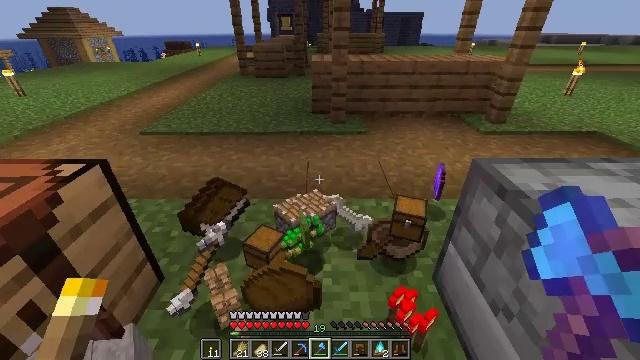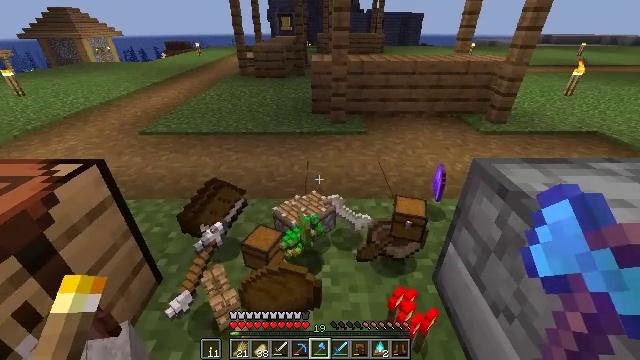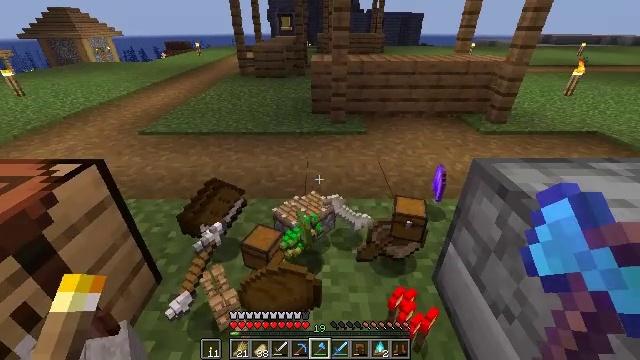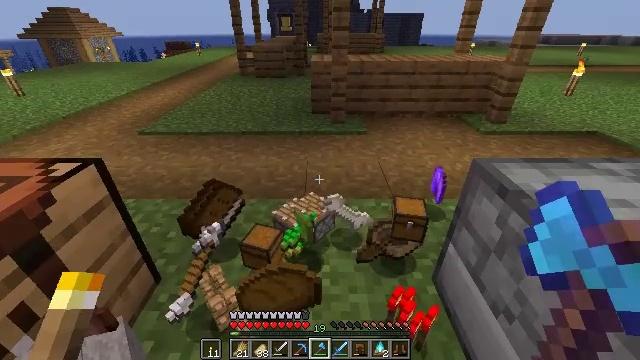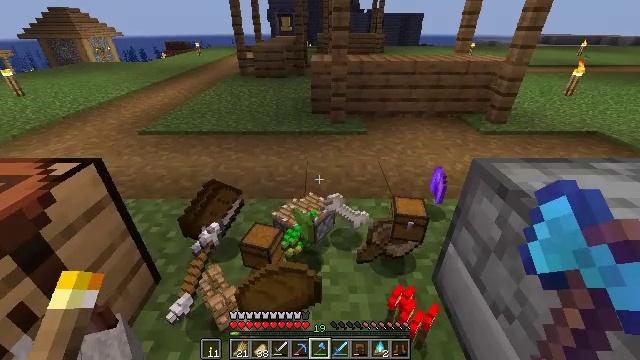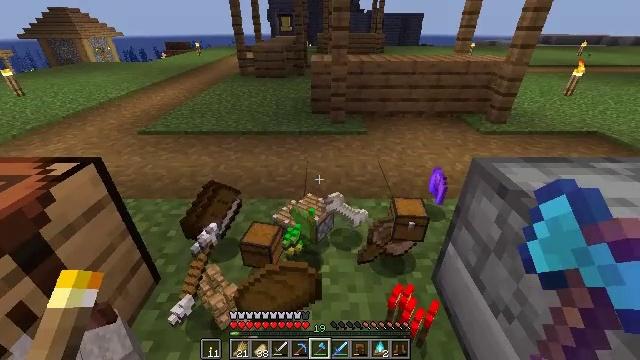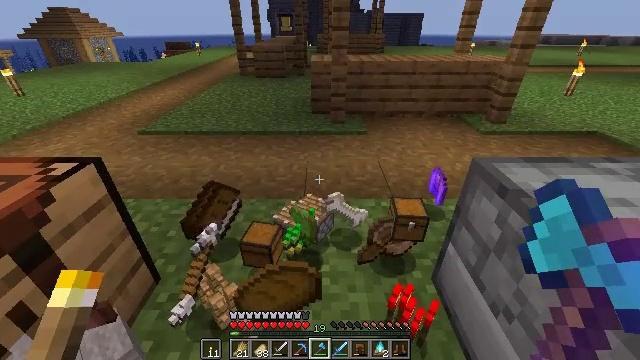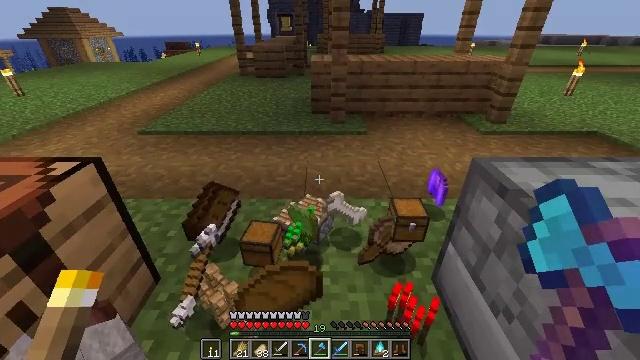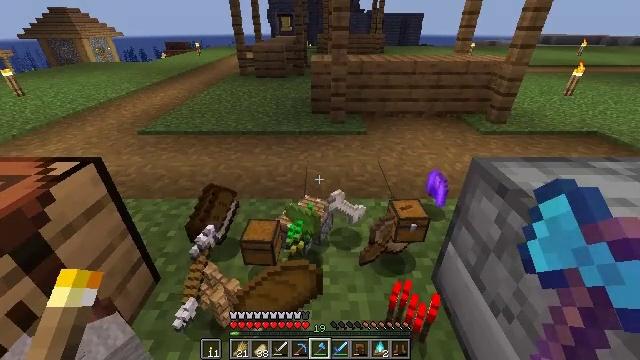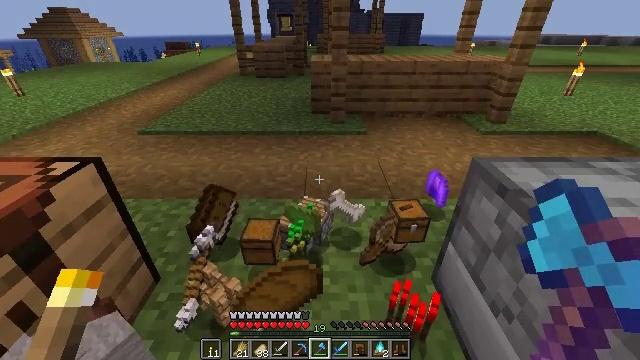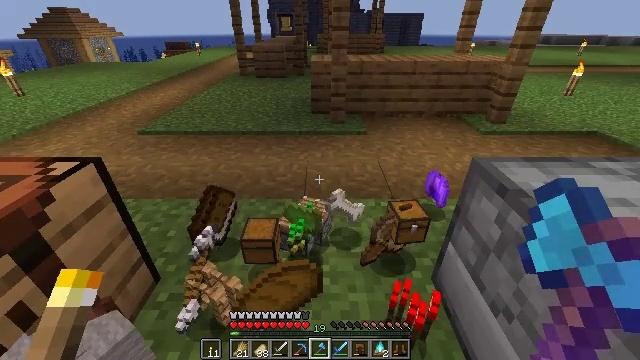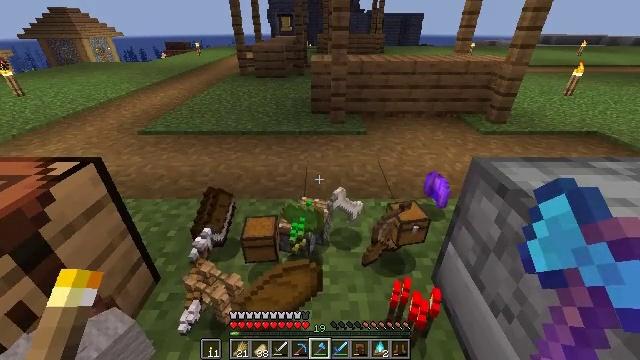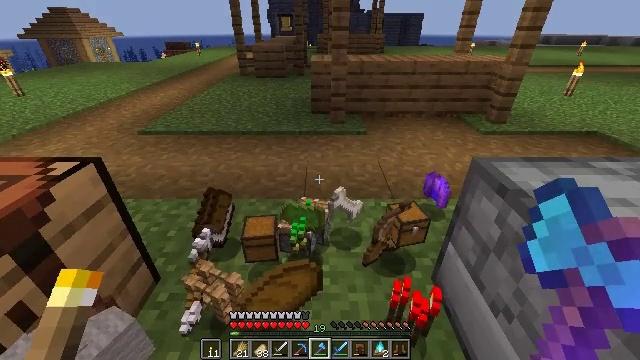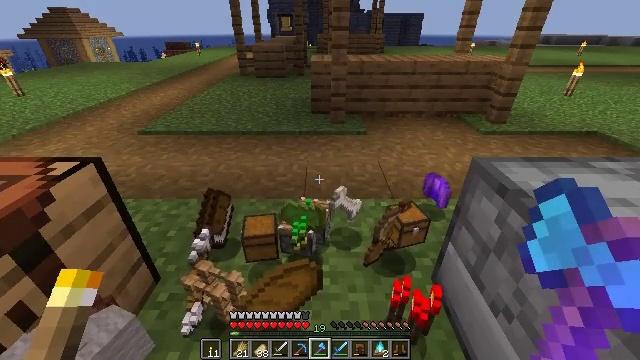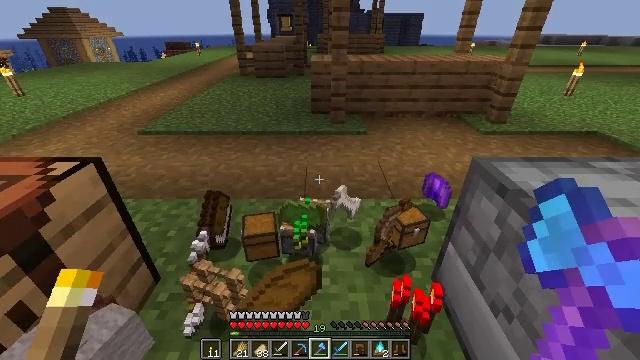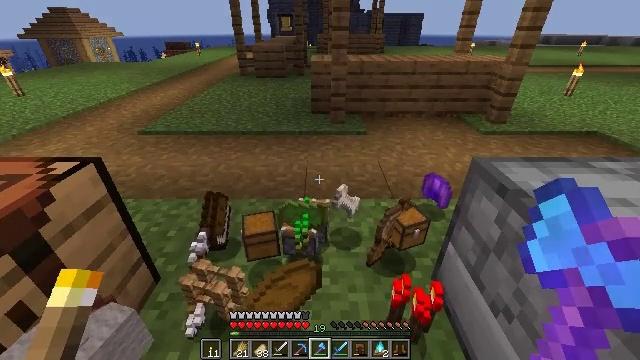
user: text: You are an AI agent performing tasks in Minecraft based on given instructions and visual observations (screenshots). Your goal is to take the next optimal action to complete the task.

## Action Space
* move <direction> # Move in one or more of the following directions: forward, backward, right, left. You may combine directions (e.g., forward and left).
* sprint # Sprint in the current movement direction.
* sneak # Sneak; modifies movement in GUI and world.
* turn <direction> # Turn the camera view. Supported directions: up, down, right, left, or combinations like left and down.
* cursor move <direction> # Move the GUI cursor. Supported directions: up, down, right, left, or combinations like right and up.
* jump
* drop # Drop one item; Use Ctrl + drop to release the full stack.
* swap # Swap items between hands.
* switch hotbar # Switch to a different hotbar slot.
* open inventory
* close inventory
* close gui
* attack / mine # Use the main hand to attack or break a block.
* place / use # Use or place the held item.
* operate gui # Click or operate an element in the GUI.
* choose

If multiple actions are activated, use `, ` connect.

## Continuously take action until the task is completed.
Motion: motion action
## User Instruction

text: Remove a golden sword from the inventory.
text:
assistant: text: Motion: no_op
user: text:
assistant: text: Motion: no_op
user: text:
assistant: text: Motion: no_op
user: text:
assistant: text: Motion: no_op
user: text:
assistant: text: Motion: no_op
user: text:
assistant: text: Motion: no_op
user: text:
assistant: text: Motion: no_op
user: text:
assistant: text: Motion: no_op
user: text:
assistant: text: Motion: no_op
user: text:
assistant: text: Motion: no_op
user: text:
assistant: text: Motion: no_op
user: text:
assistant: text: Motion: no_op
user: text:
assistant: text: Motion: no_op
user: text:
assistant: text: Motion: no_op
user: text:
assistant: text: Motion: no_op
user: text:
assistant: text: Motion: no_op
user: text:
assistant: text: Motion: no_op
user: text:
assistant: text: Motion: no_op
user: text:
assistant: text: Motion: no_op
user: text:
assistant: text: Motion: no_op
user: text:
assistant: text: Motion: no_op
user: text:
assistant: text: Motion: no_op
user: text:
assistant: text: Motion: open inventory
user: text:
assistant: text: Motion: open inventory
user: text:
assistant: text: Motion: open inventory
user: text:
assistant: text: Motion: open inventory
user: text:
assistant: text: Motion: cursor move right
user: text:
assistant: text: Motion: cursor move right
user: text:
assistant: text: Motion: cursor move right
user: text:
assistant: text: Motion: cursor move right